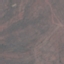
Land use / land cover: HerbaceousVegetation